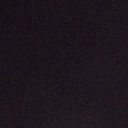
Screen state: off